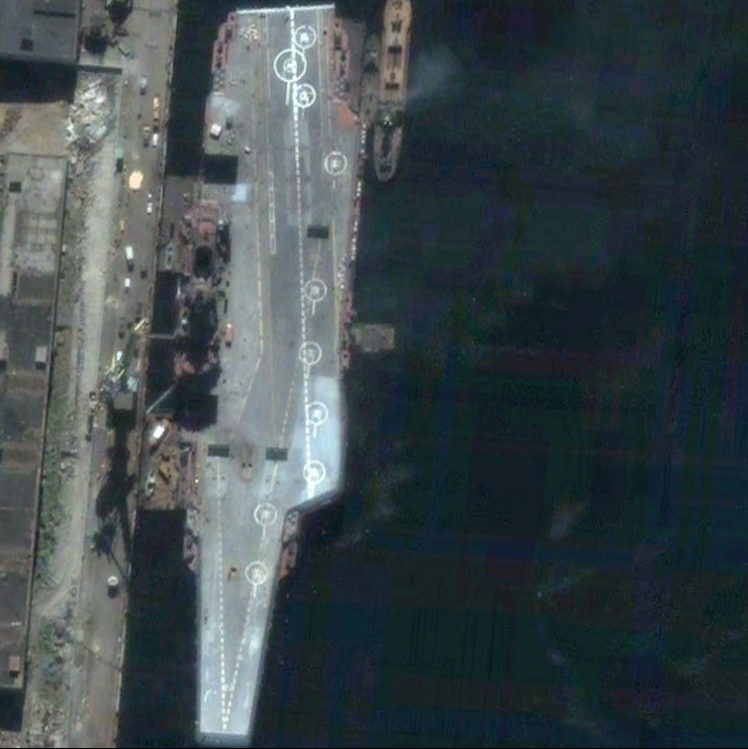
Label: Kuznetsov-class_aircraft_carrier